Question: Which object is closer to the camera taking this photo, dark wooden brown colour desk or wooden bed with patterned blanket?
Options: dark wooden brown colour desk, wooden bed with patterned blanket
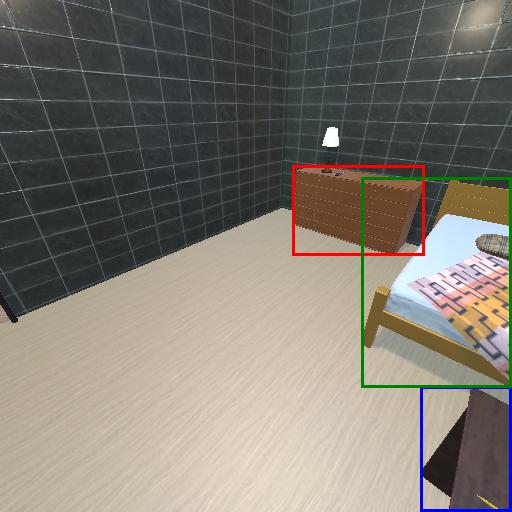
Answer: dark wooden brown colour desk